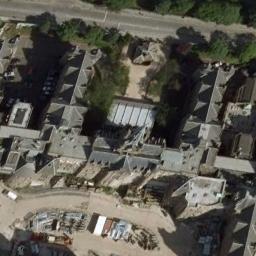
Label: church